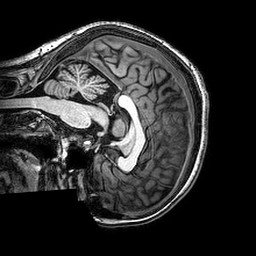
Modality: T1w
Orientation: sagittal
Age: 23
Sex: female
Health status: healthy
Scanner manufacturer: philips
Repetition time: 0.008164 s
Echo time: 0.00373 s